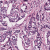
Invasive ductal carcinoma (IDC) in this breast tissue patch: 1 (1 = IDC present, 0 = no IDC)